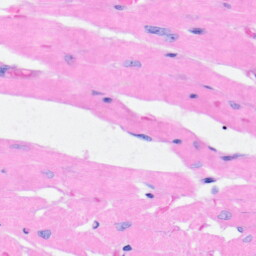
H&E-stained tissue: Heart